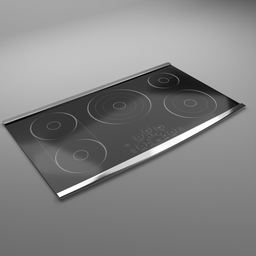
Label: appliances